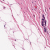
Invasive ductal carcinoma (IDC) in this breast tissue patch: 0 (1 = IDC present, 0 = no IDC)